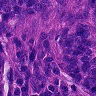
Metastatic tissue present: yes